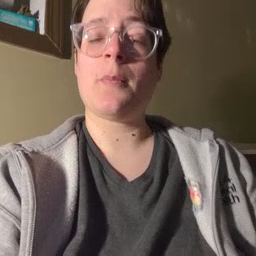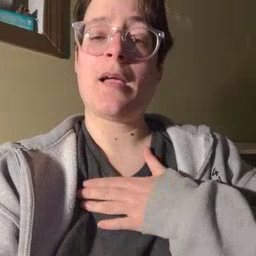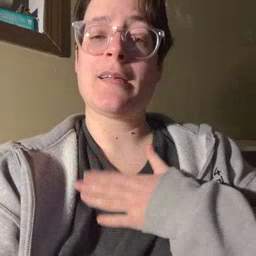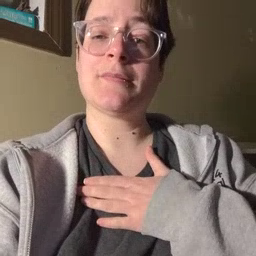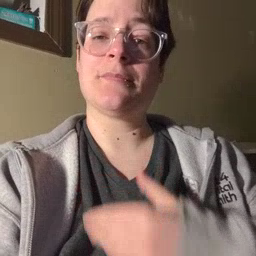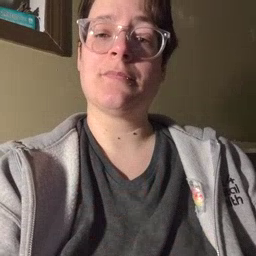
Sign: minemy